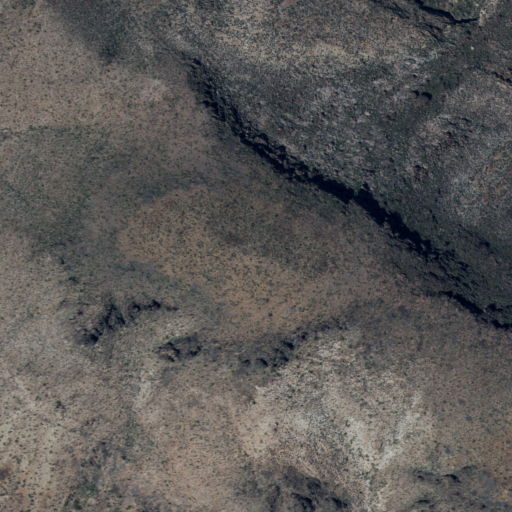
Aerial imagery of mountain in California named Tortoise Shell Mountain containing only shrub